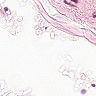
Metastatic tissue present: no